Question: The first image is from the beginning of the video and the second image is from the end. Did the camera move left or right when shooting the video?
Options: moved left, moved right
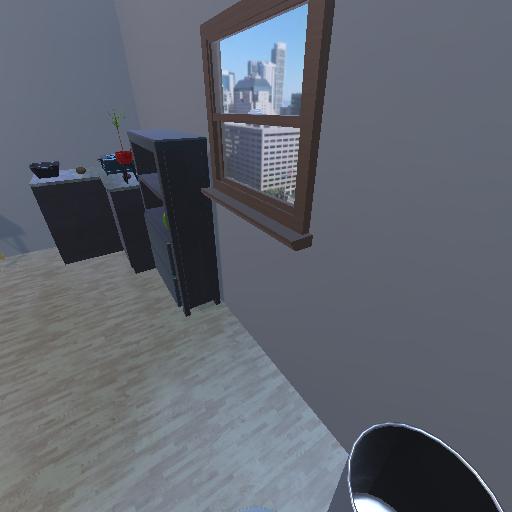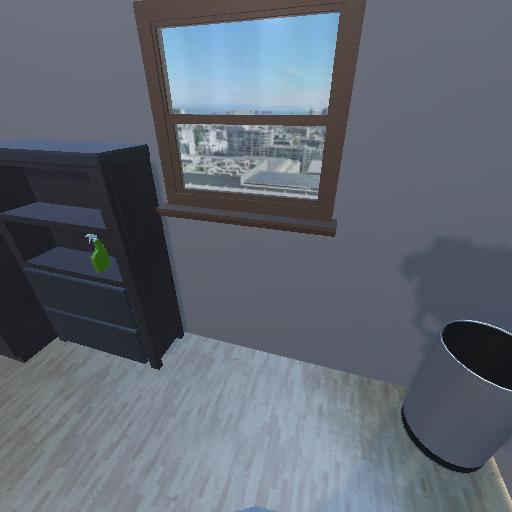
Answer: moved left